Question: I took the vanilla Bootstrap3 Navbar Example: (<URL>
The one edit I made was to move the
'''
data-toggle="collapse" data-target="#bs-example-navbar-collapse-1"
'''
from the to the
The resulting div.navbar-header then looks like:
'''
<!-- Brand and toggle get grouped for better mobile display -->
<div class="navbar-header" data-toggle="collapse" data-target="#bs-example-navbar-collapse-1">
<button type="button" class="navbar-toggle">
<span class="sr-only">Toggle navigation</span>
<span class="icon-bar"></span>
<span class="icon-bar"></span>
<span class="icon-bar"></span>
</button>
<a class="navbar-brand" href="#">Brand</a>
</div>
'''
This has been working great on chrome/firefox, though I haven't tried any IE testing yet, but the desktop versions of it working don't really matter much, since the whole point is the navbar-header only gets shown on mobile devices. It works fine on my Android 4.4.2/Chrome 34.
The problem I'm running into, is the anchor tag (), and the button () are actually clickable on iOS (I tested on iOS 6.1 and 7.1).

Is there a more clever/reliable way to make the entire clickable?
This appears to be an iOS bug, and a work-around was simply to add "cursor: pointer" to the I have a full answer/example below.
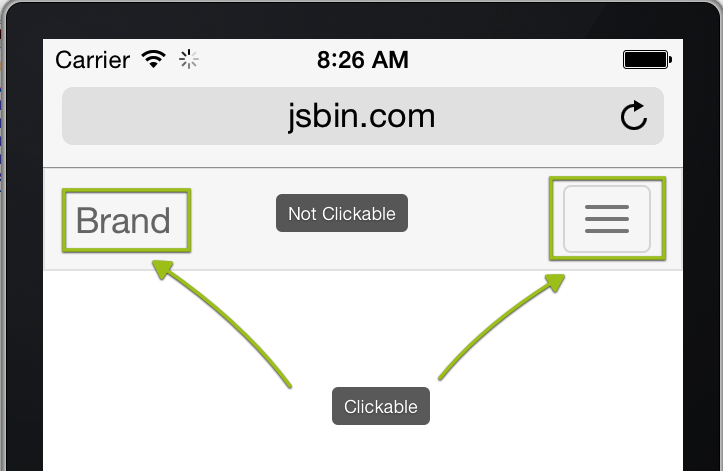
Answer: I found a jQuery bug report that had the missing work-around for this iOS problem: <URL>
Adding the to the div.navbar-header fixes the onClick event issue.
The resulting code looks like:
'''
<!-- Brand and toggle get grouped for better mobile display -->
<div class="navbar-header" data-toggle="collapse" data-target="#bs-example-navbar-collapse-1" style="cursor:pointer">
<button type="button" class="navbar-toggle">
<span class="sr-only">Toggle navigation</span>
<span class="icon-bar"></span>
<span class="icon-bar"></span>
<span class="icon-bar"></span>
</button>
<a class="navbar-brand" href="#">Brand</a>
</div>
'''
Here's an updated JSBin: <URL>